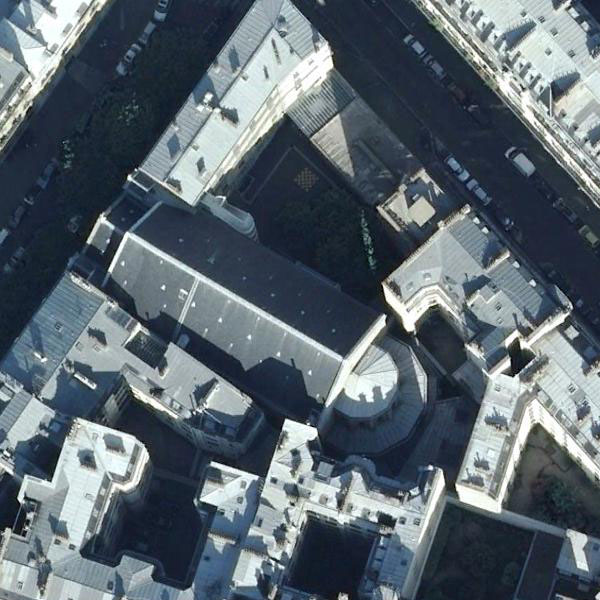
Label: Church